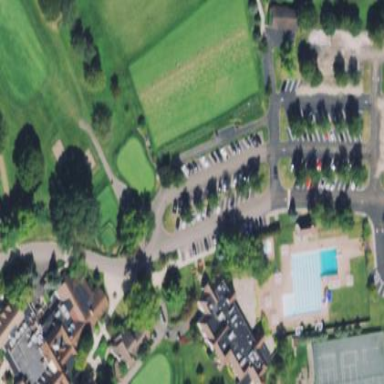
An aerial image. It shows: Driving range for golf on grass.